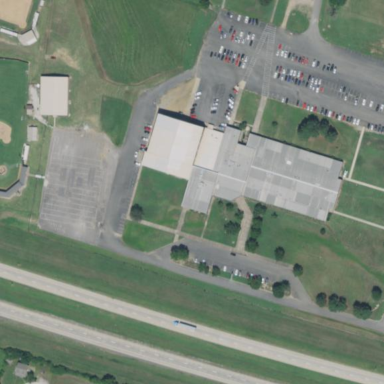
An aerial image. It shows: School.